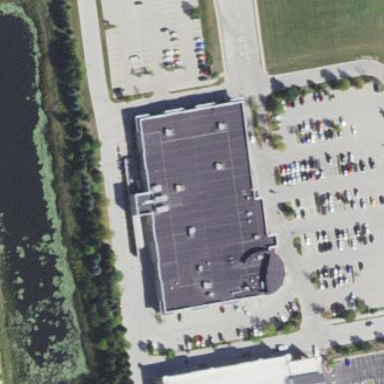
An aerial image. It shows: Retail building housing supermarket.